Aerial crown-view tile of a tropical tree (Barro Colorado Island, Panama), acquired 20250715:
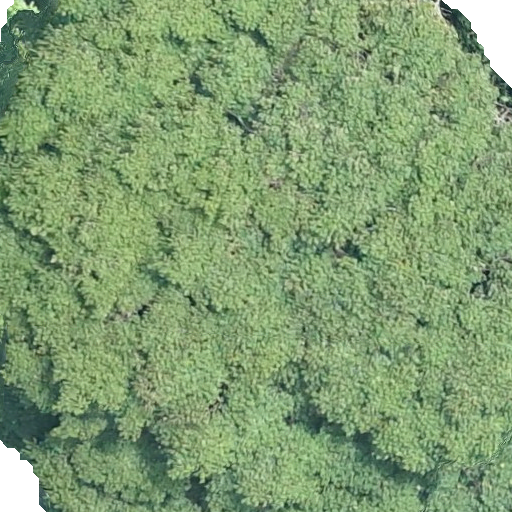
Species: Tachigali panamensis
GBIF accepted scientific name: Tachigali panamensis
Crown area: 541.932 m²